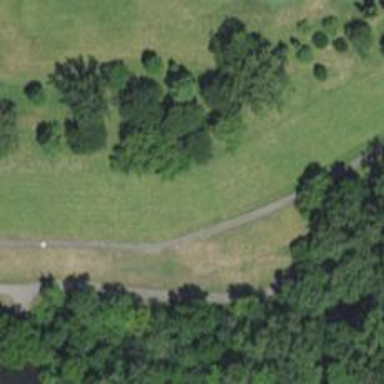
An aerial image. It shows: View of golf hole.